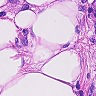
Metastatic tissue present: yes